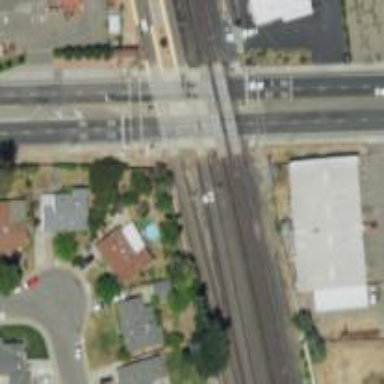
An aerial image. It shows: Railway crossing.